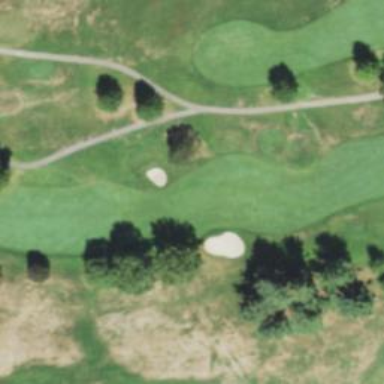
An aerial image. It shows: Grassy area designated as golf fairway.